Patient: sex F, age 38
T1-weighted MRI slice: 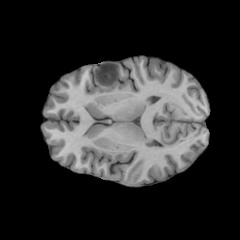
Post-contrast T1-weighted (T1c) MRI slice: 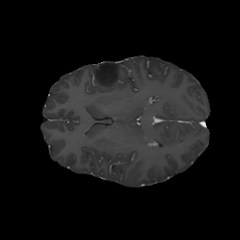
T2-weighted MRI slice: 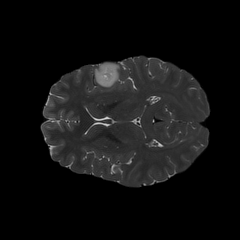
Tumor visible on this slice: yes
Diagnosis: Astrocytoma, IDH-mutant
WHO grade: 2